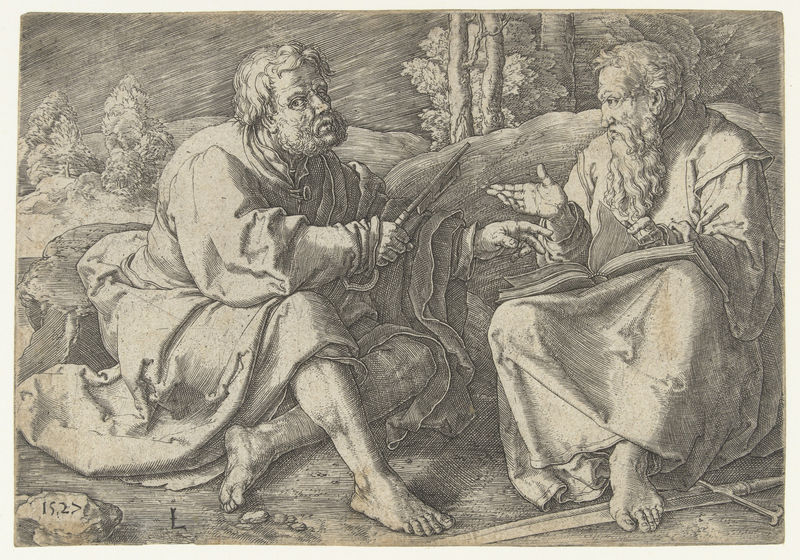
Titel: Paulus en Petrus zittend in een landschap
Künstler: Lucas van Leyden
Standort: Amsterdam
Institution: Rijksmuseum
Schlagwörter: baum, felsen, hand, mann, schatten, weiß, bäume, landschaft, sitzen, licht, männer, zeichnung, gespräch, bart, bärte, stein, steine, vollbart, hügel, gewand, haare, knopf, wald, stock, füße, holzschnitt, grafik, jahreszahl, buch, barfuß, druck, radierung, stich, schwert, jahr, schlüssel, jünger, petrus, schlaufe, apostel, elsen, paulus, l, 1527